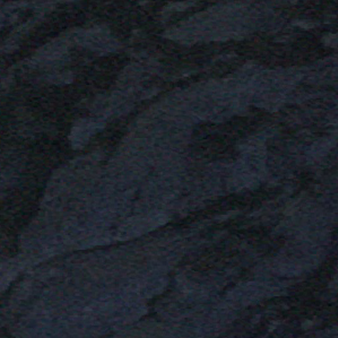
Label: other